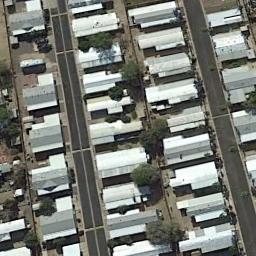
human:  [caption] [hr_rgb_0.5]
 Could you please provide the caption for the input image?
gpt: There are many buildings in the mobile home park .

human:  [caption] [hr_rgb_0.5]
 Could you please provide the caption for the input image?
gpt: There are many gray and white buildings in the mobile home park .

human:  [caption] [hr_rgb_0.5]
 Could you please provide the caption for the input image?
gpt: The mobile home park has lots of mobile homes arranged in lines and some trees are among these mobile homes .

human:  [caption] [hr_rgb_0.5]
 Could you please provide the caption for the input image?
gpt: A wood is next to the mobile home park .

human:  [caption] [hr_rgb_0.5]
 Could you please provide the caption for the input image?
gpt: The mobile home park is on the open place next to the road .